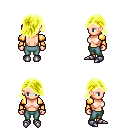
a pixel art fantasy rpg character, female body template, human, light skin, gold arm armor, teal pants, gold swoop hairstyle, metal boots, four views (front, back, left, right), 2x2 character sprite sheet, small pixel art, hard edges, no anti-aliasing